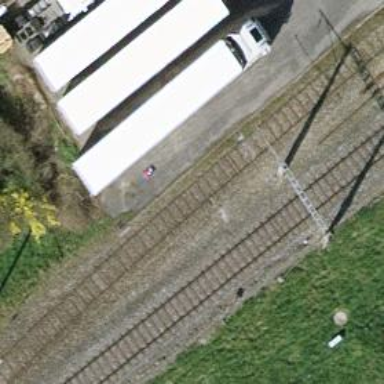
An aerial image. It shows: Railway siding with one electrified track and contact line.